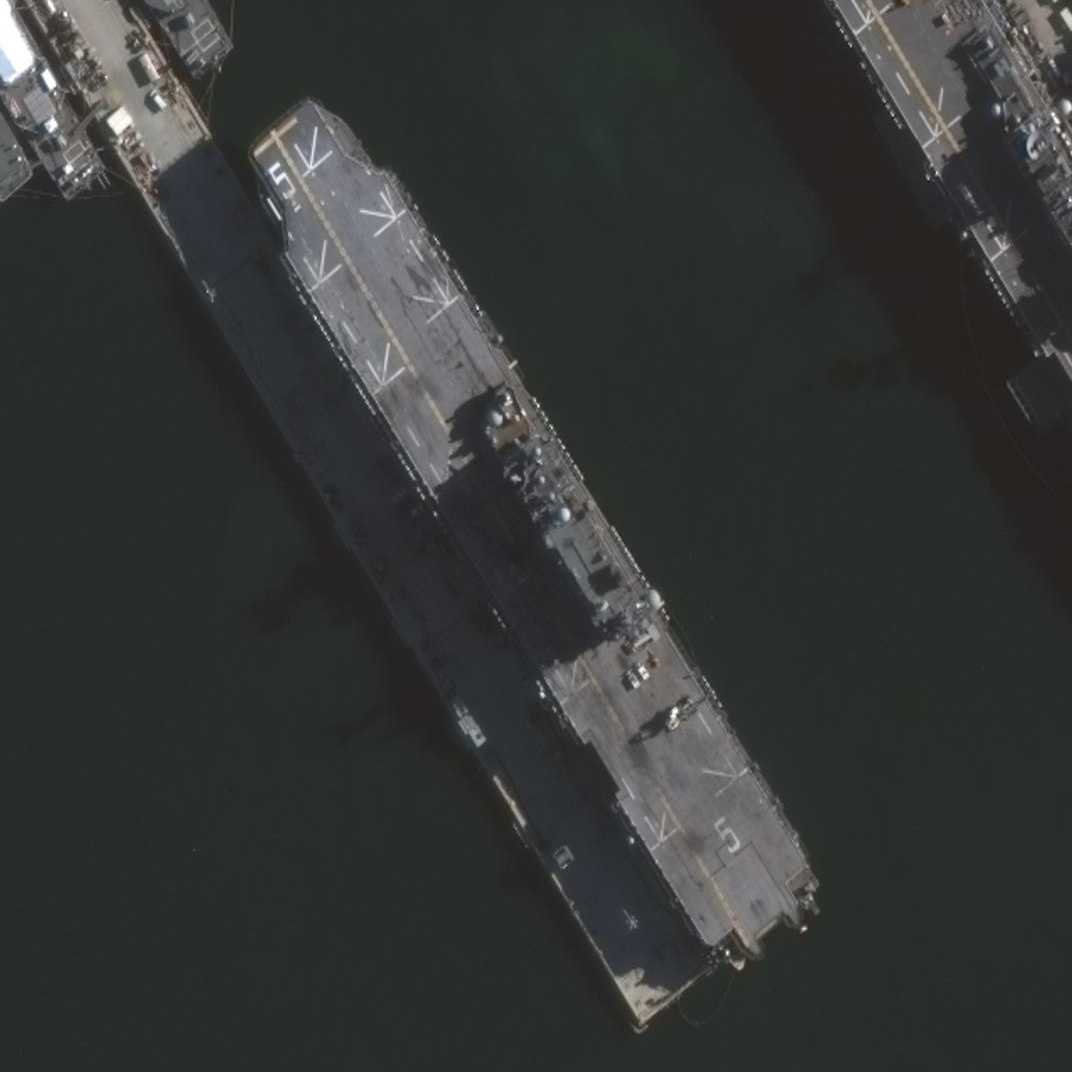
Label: assault